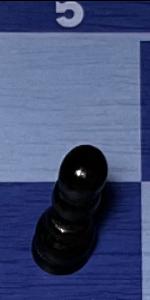
Label: Pawn_Black